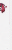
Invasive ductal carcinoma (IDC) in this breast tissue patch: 0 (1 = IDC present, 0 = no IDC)